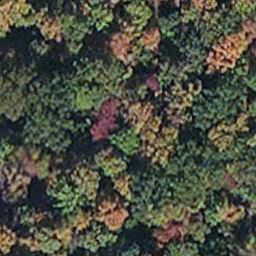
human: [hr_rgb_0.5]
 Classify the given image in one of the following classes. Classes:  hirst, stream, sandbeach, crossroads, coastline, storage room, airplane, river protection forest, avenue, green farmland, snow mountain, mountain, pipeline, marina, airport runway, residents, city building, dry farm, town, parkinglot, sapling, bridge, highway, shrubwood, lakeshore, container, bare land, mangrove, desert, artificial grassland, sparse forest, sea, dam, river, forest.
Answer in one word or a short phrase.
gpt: mangrove